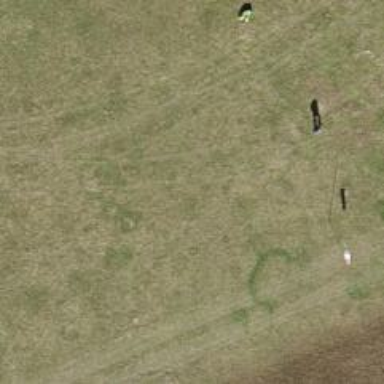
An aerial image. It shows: Grassy piste for leisure land activities.